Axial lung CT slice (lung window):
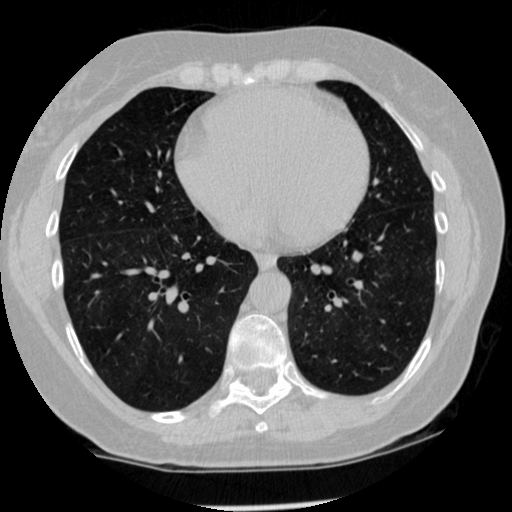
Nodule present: no